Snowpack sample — Buffalo Mountain, Silverthorne, Colorado, USA (1/25/25, 10:11 AM MST)
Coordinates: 39.6222, -106.1139
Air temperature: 22 °F
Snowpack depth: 110 cm
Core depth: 10 cm
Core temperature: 46.4 °F
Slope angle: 12°, slope face: 102°
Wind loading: high
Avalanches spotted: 0
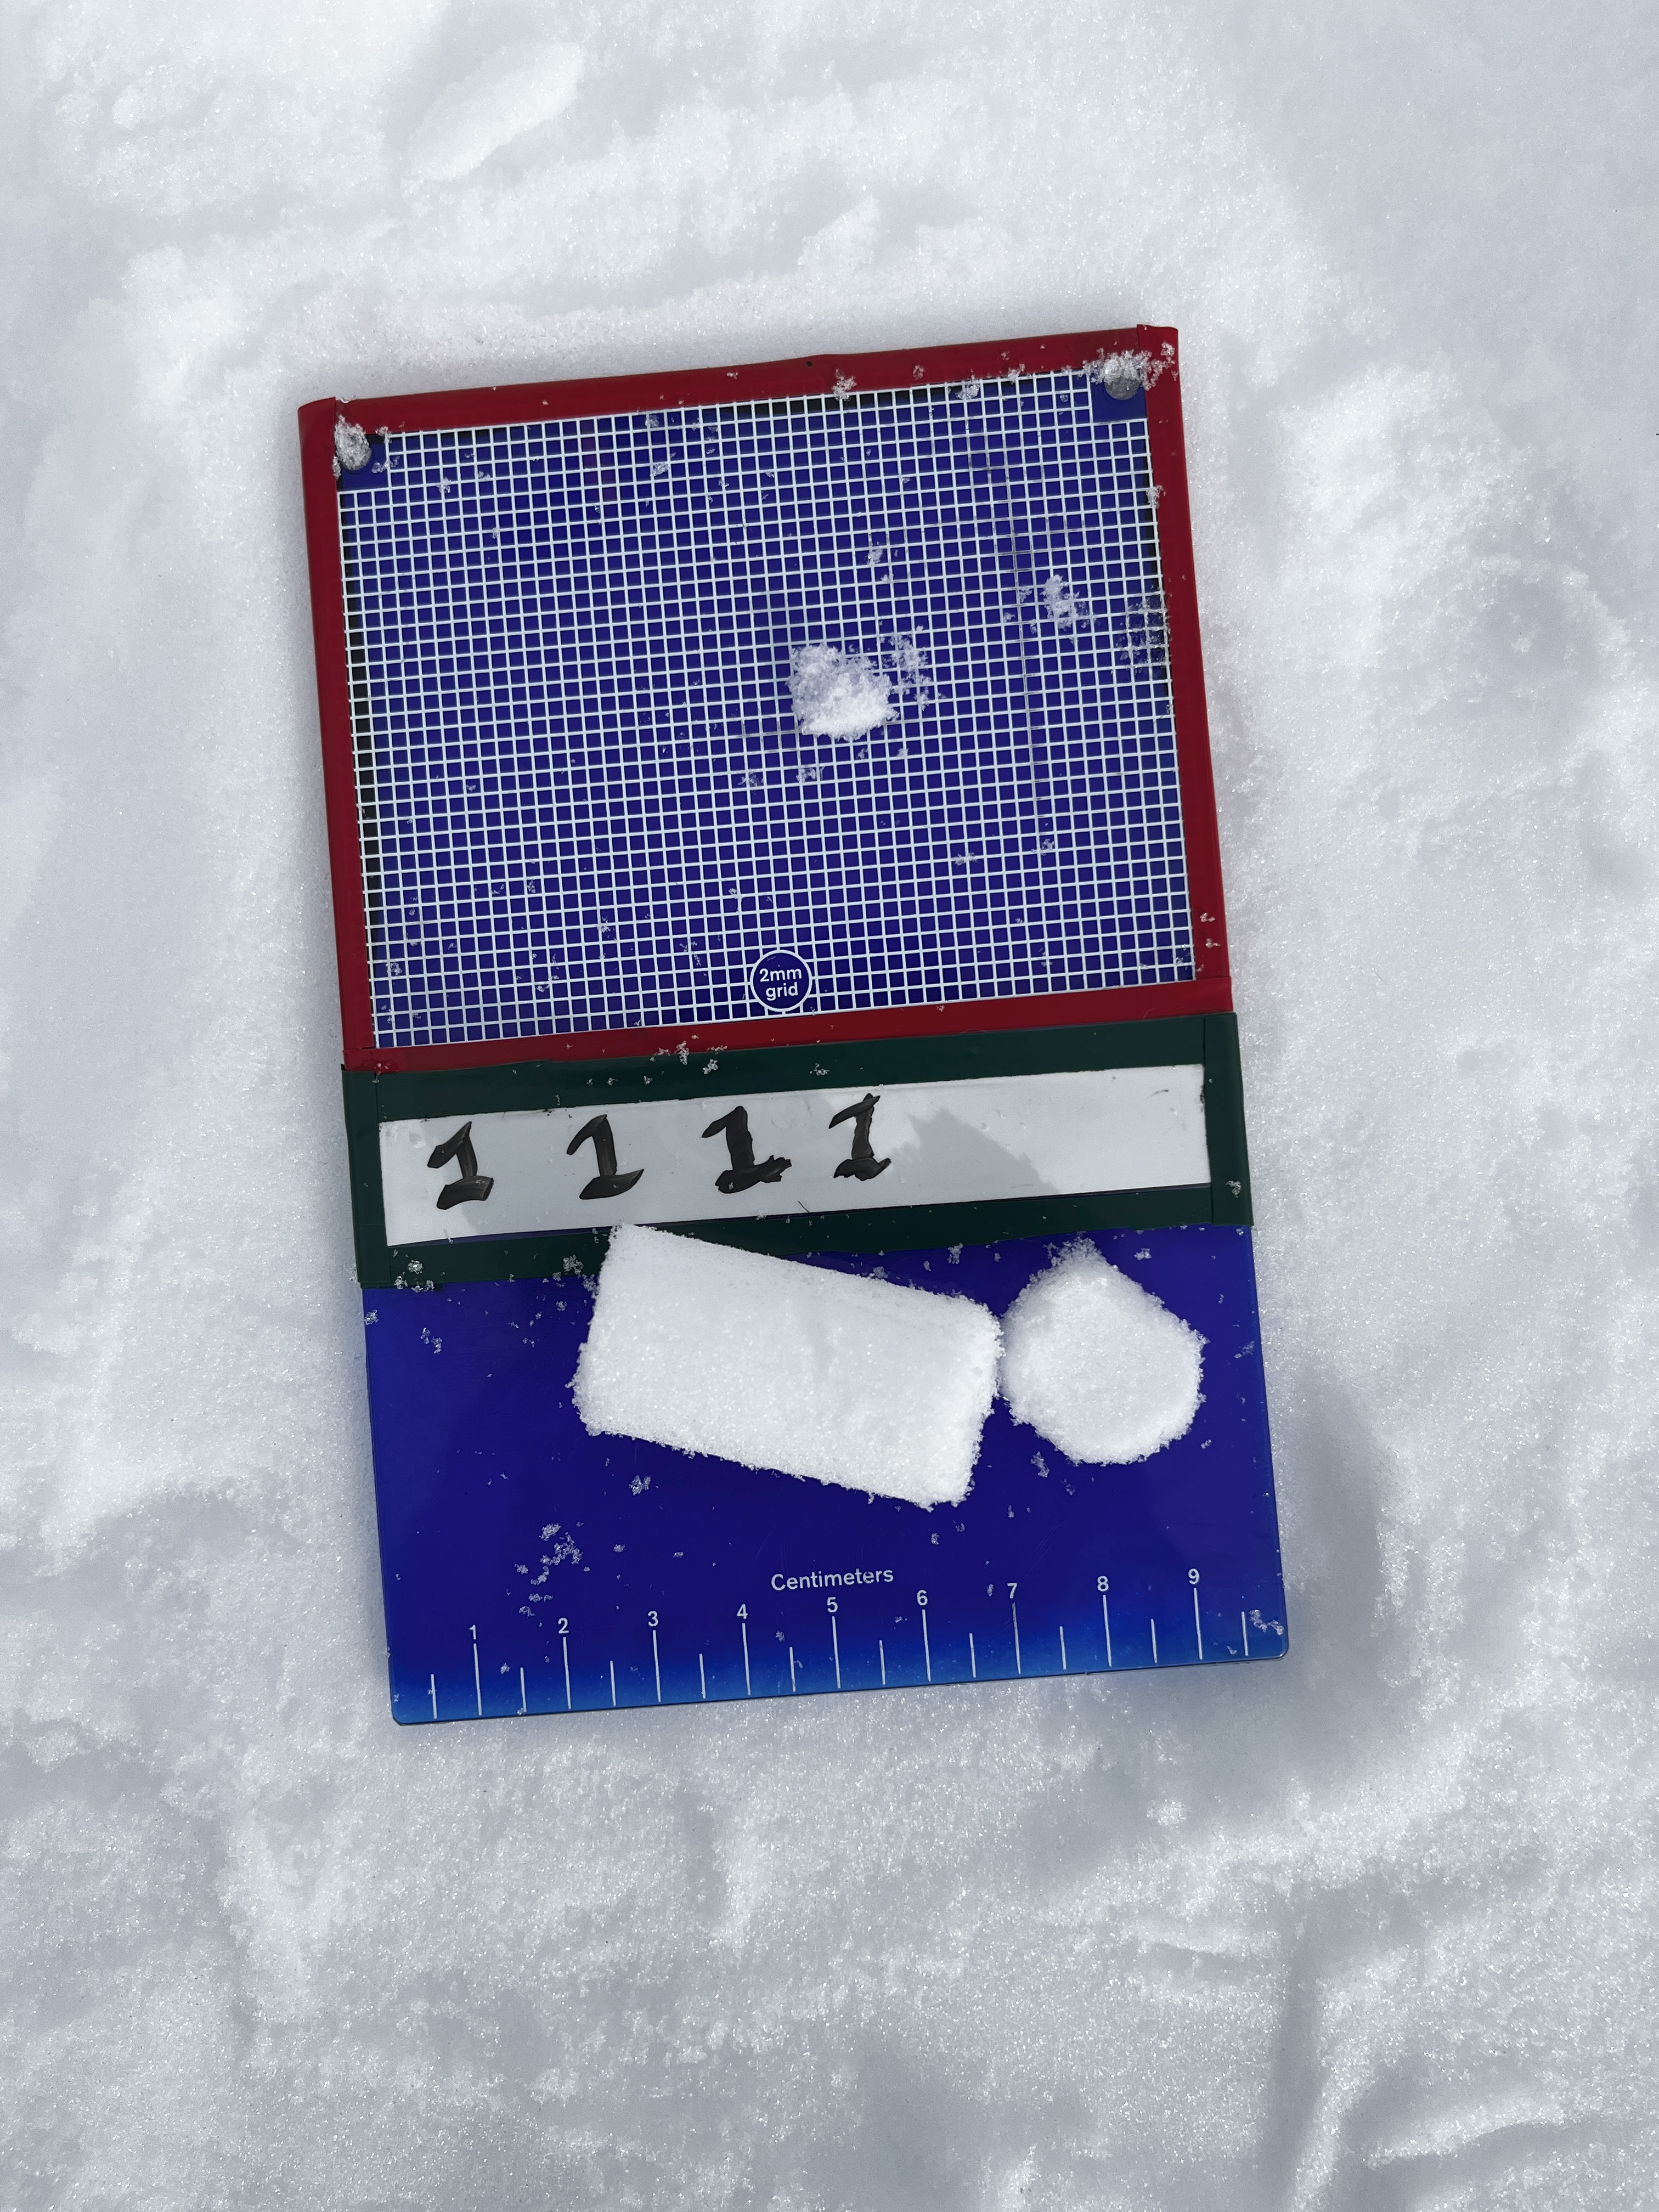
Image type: crystal_card
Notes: No avalanches nearby, collected on the outskirts of a fire break 15 meters from the treeline, on way to Buffalo and Red Mountain